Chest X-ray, AP view. Patient: 45 years old, sex F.
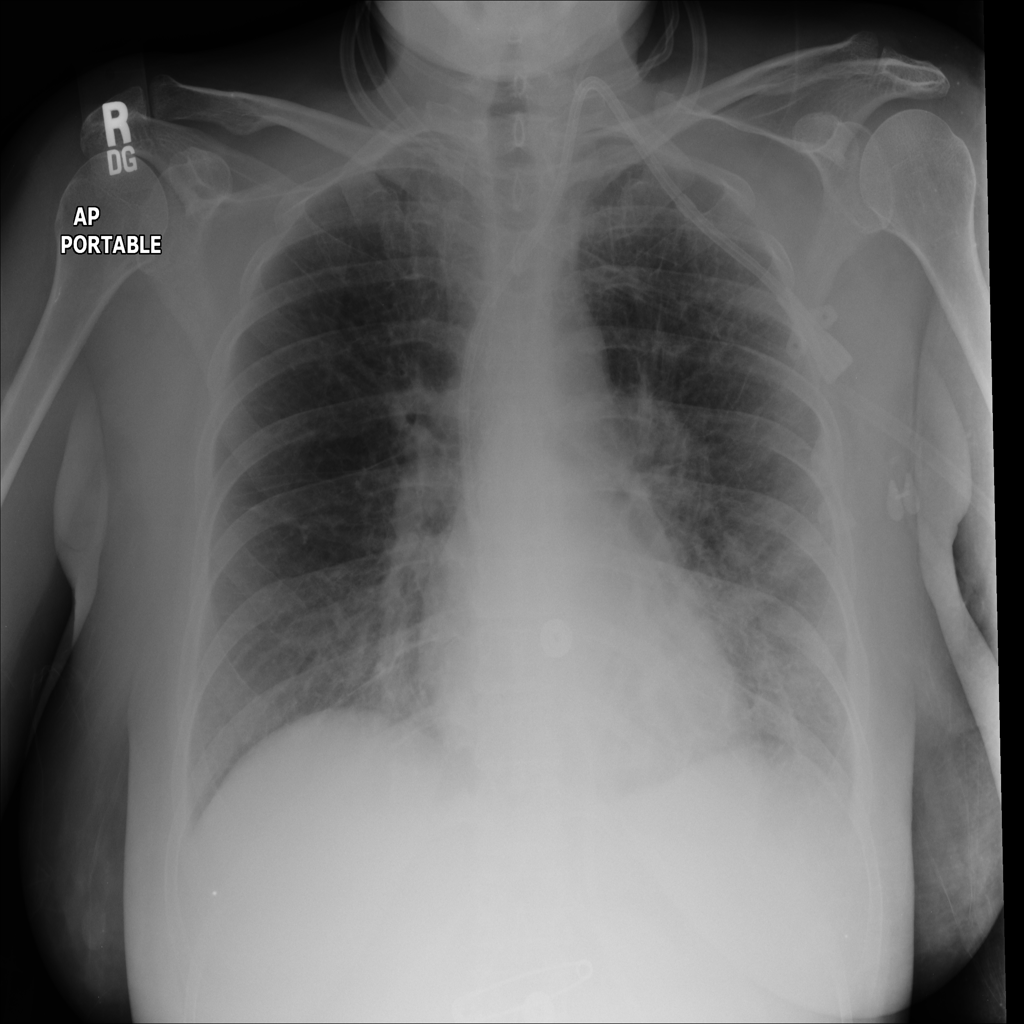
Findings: No Finding